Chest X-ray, AP view. Patient: 72 years old, sex F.
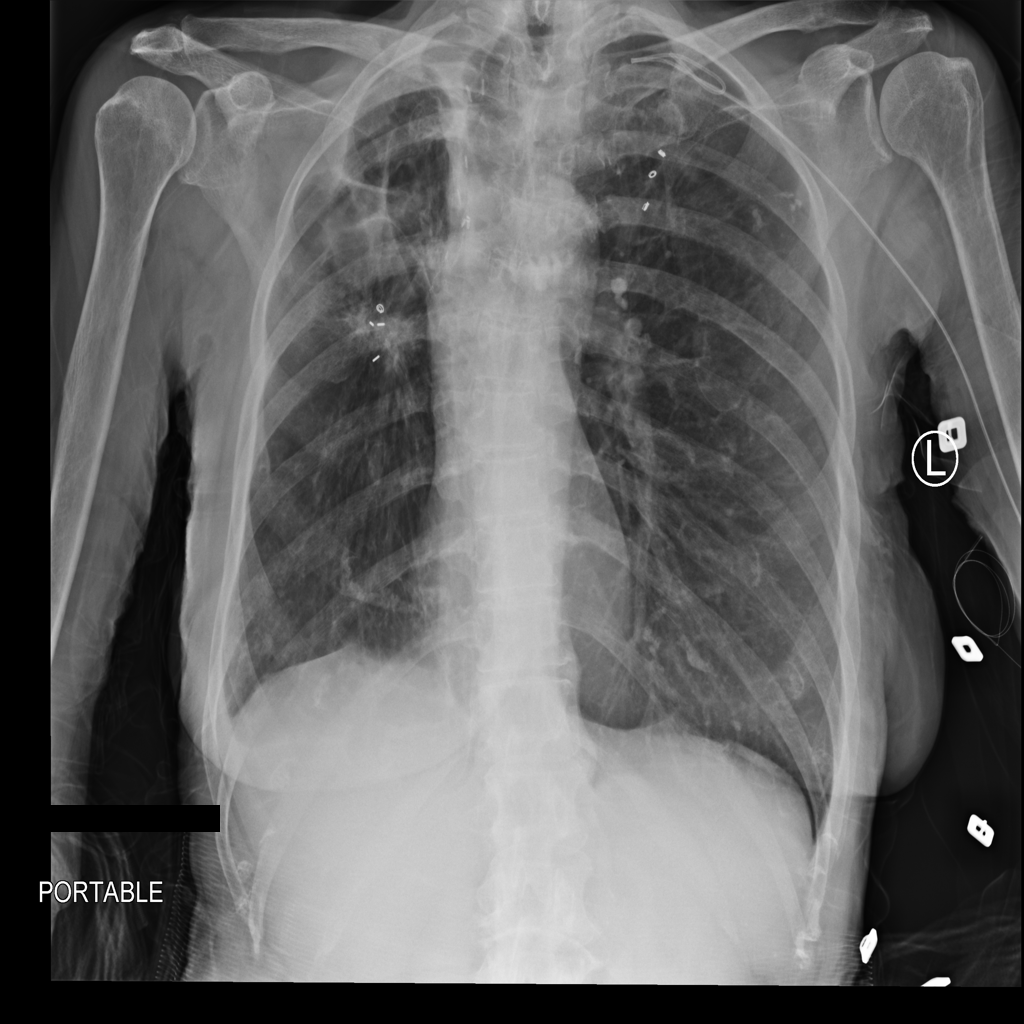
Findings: No Finding